Interaction volume radius: 5 \u00c5
Interaction volume height: 25 \u00c5
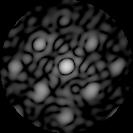
Disorder parameter: 0.3487